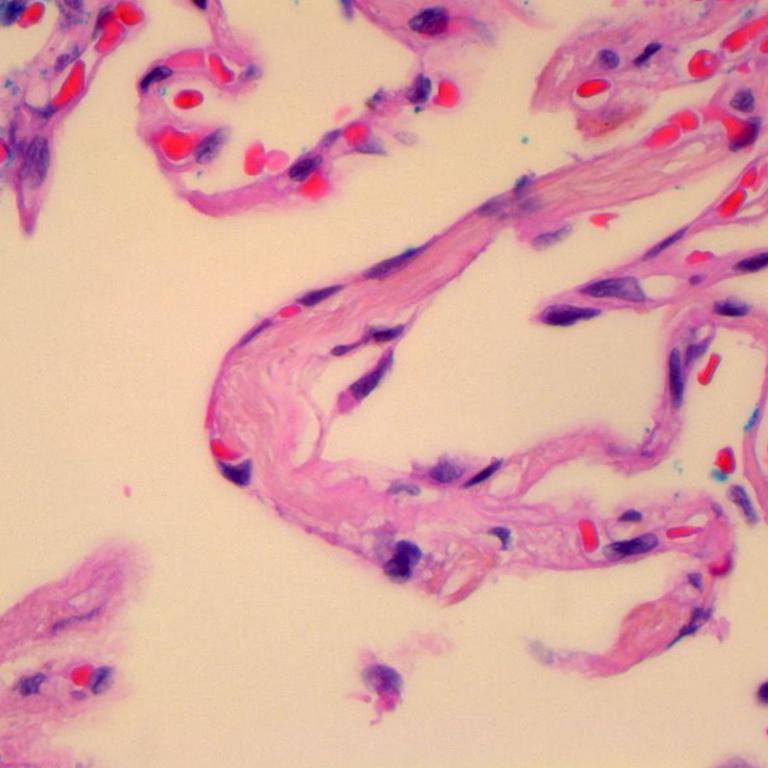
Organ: lung
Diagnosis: benign